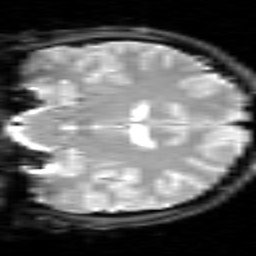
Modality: inplaneT2
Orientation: coronal
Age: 25
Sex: male